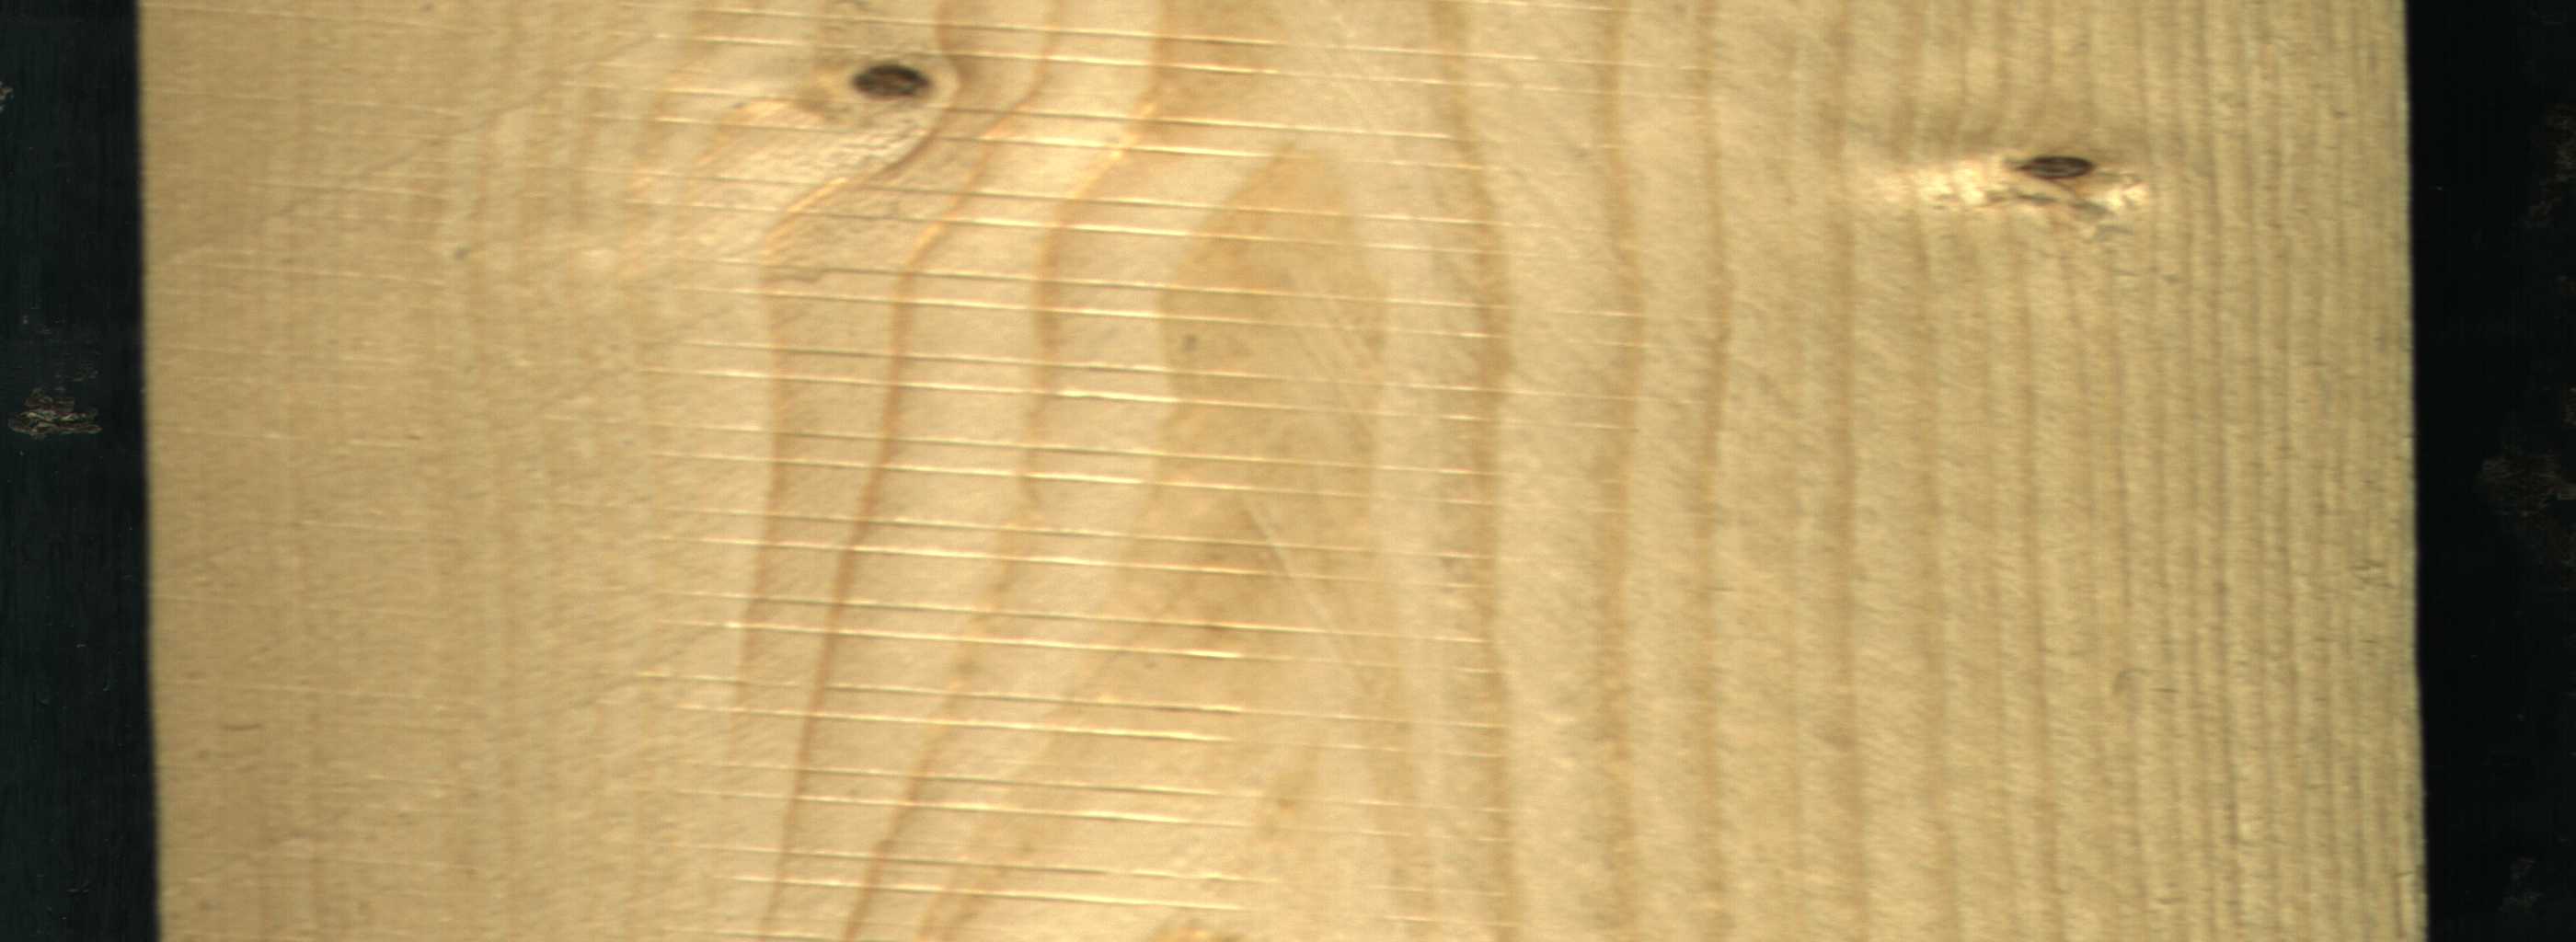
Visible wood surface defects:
Dead_Knot
Live_Knot